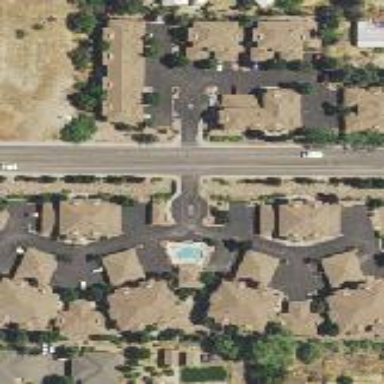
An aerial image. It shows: Condominium in residential area.